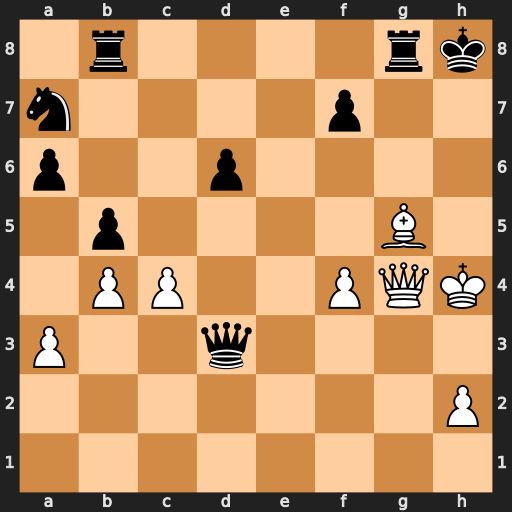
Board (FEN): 1r4rk/n4p2/p2p4/1p4B1/1PP2PQK/P2q4/7P/8
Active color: w
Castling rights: -
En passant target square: -
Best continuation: Bf6+ Rg7 Qxg7#